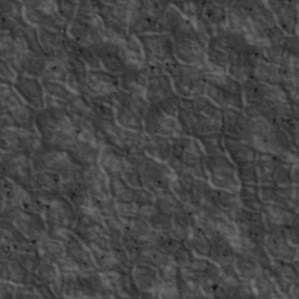
Label: non_frost